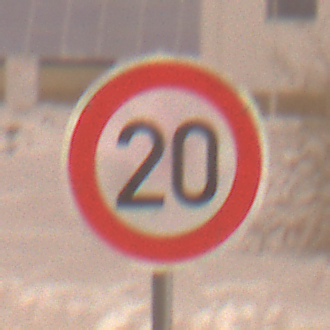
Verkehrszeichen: Geschwindigkeit20
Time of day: Night
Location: Outdoor (Urban)
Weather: Overcast
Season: Winter
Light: Artificial